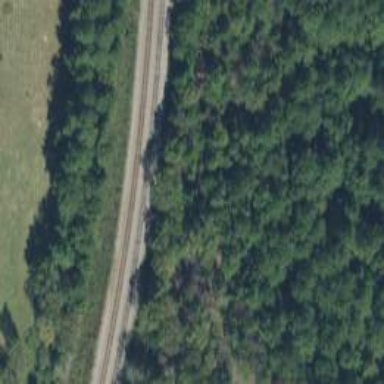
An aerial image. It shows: Railway track.